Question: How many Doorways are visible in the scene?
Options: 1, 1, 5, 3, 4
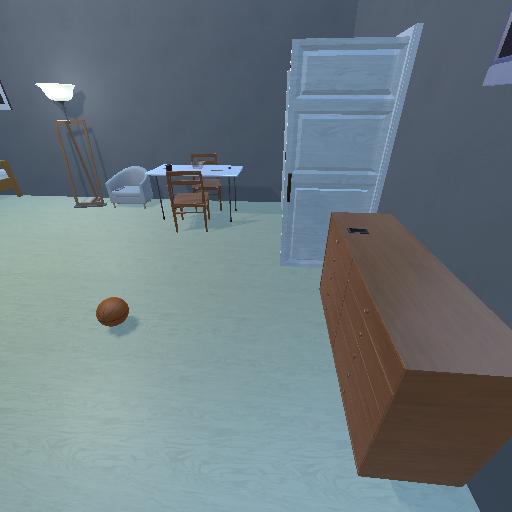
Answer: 1